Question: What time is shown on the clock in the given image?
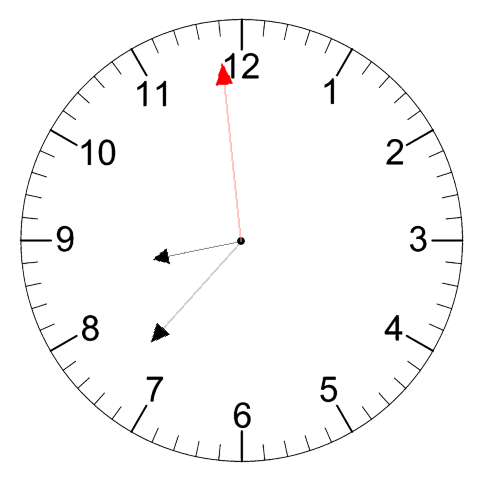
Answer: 08:36:59